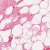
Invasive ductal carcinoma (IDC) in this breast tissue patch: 0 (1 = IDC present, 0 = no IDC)